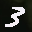
Label: 3